Question: Given the following example:

Is there a possibilty to detect a loop in the network '(I1, I2,I3, C6, C7, I5)'?
I tried: 'simple_cycles' - it works fine with 3 nodes, but not with more than 3.
I would need to detect the circle with all nodes and the "input" node '("I1")' and the "output" '("I3")'.
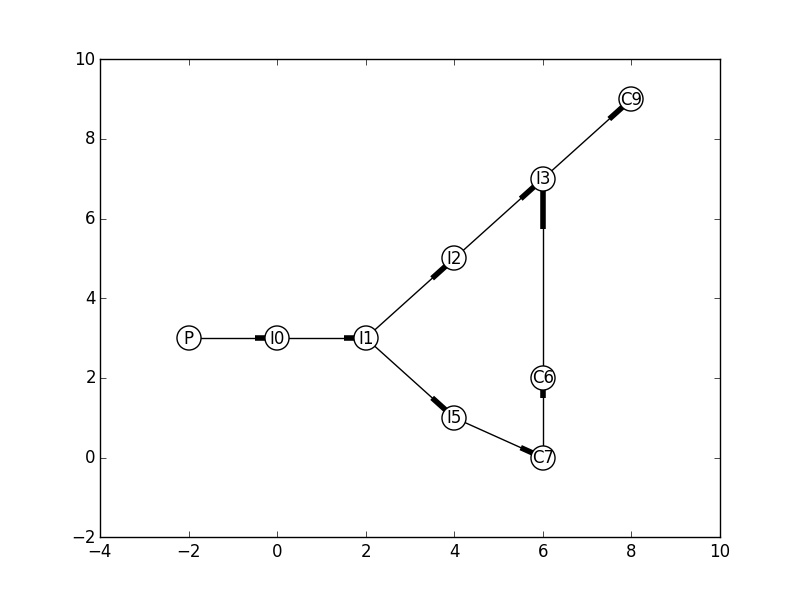
Answer: I recreated your graph as such:
'''
import networkx as nx
g = nx.DiGraph([('P', 'I0'), ('I0', 'I1'), ('I1', 'I2'),
('I2', 'I3'), ('I1', 'I5'), ('I5', 'C7'),
('C7', 'C6'), ('C6', 'I3'), ('I3', 'C9')])
'''
You were searching for simple cycles but there is none in the above graph:
'''
>>> list(nx.simple_cycles(g))
[]
'''
so you have to search for cycles in the undirected graph. You have to cast your graph to an undirected graph. For undirected graphs, the 'cycle_basis' function is what you seem to need:
'''
>>> nx.cycle_basis(g.to_undirected())
[['I5', 'C7', 'C6', 'I3', 'I2', 'I1']]
'''